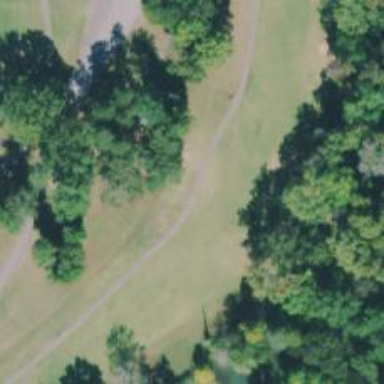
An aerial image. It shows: Service road used as golf cart path.